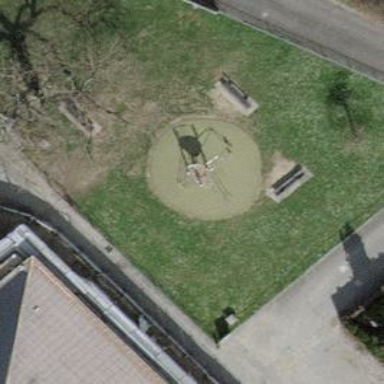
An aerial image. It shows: Playground area for leisure activities on the land.